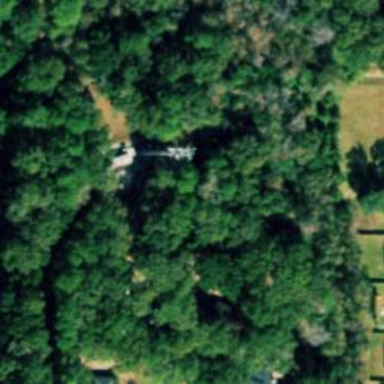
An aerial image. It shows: Communication mast tower.